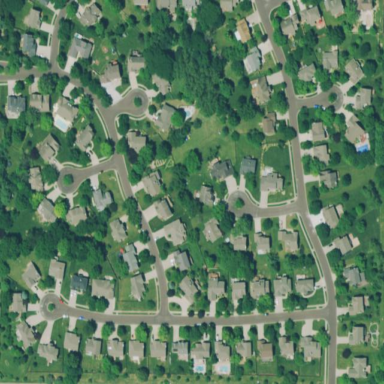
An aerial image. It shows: Residential area composed of single-family homes.